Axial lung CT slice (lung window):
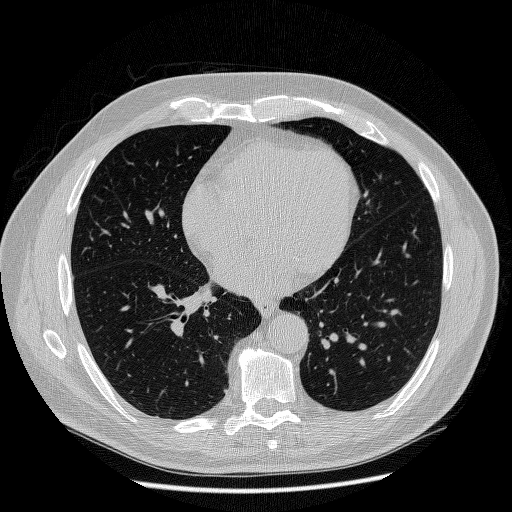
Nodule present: no